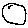
Label: moon